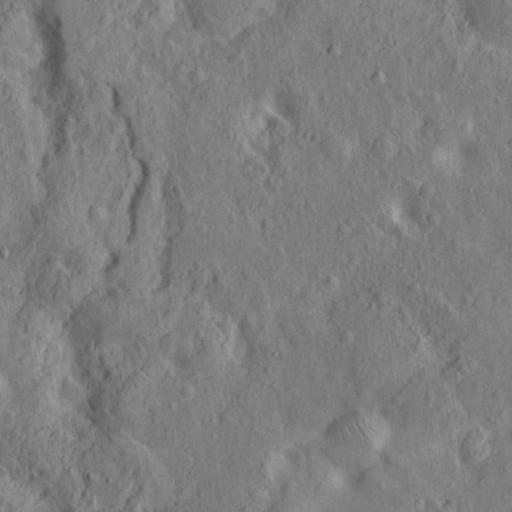
Classes present: Background, Cone